Field crop: maize
Growth stage: 2
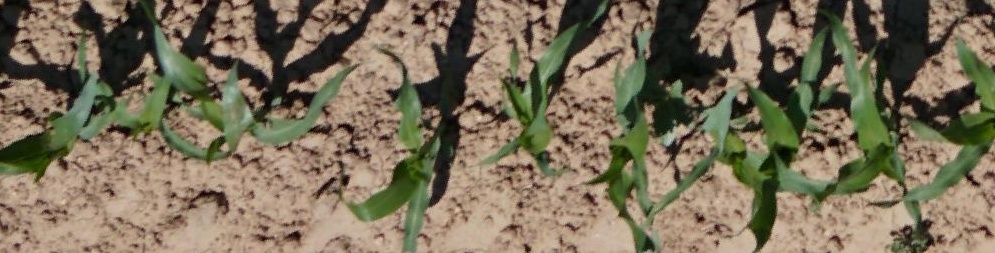
Species: maize